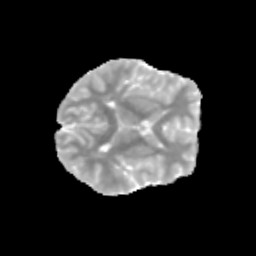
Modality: MD
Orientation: axial
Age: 11
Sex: female
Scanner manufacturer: siemens
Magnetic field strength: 3 T
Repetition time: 3.8 s
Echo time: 0.07 s